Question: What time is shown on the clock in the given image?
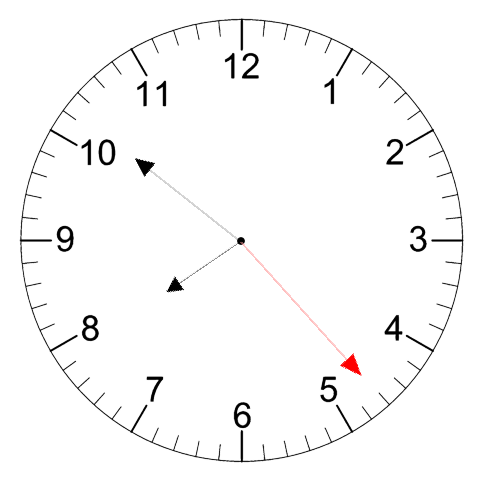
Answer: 07:51:23